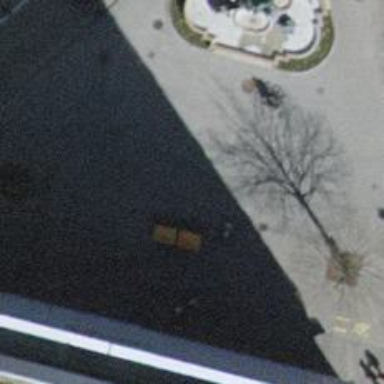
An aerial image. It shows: Taxi stand.